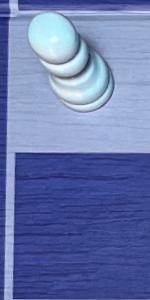
Label: Empty